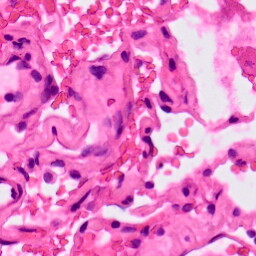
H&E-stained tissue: Lung